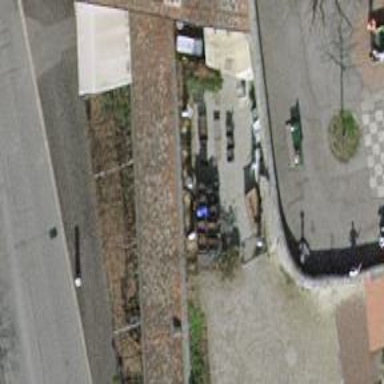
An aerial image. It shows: Pub.